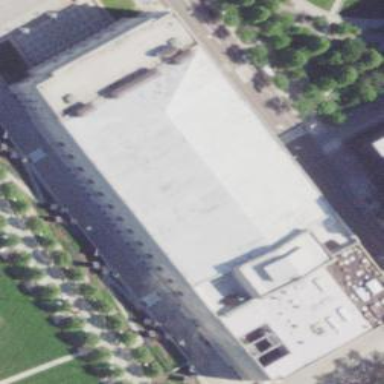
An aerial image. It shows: Community center building.